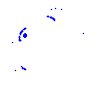
Particle: pion